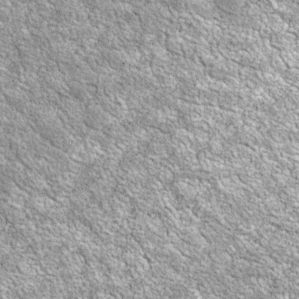
Label: non_frost